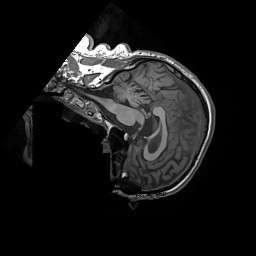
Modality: T1w
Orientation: sagittal
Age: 69
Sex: male
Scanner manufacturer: siemens
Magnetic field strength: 3 T
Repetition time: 1.55 s
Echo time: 0.00234 s